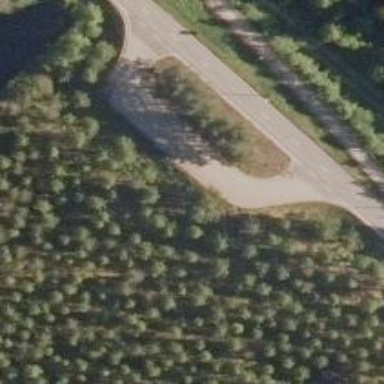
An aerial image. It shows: Rest area on the road.